Question: Imagine you have one use case "register contract" and one extension "attach document". The two actors are not related at all (I mean, one of them do not extend the other one); both can register a contract but only the "client" can also attach documents.
How do you represent that? Is my example right or should I trace a line from the client to the "register contract" use case too?

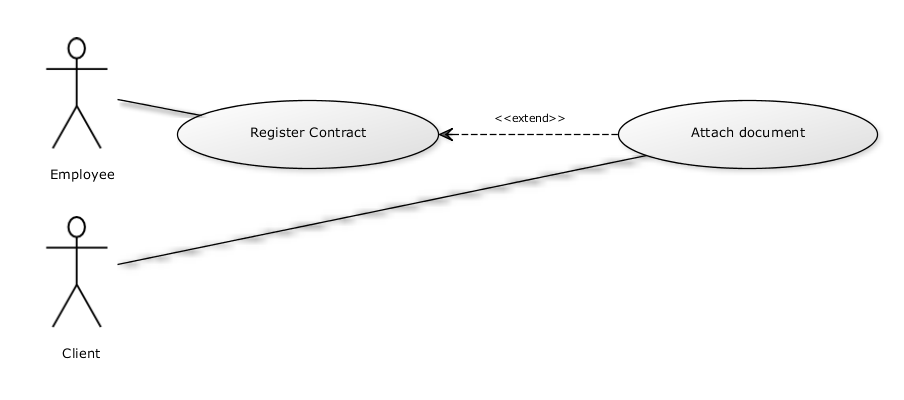
Answer: In this case I would use two diagrams, one per actor